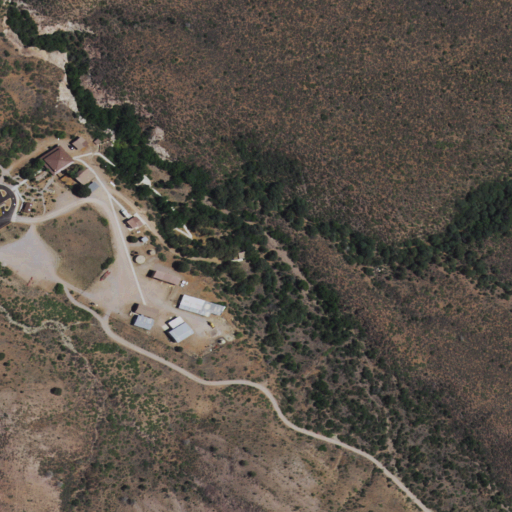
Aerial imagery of valley in New Mexico named Ice Canyon containing shrub, evergreen forest, open development, medium intensity development, and low intensity development